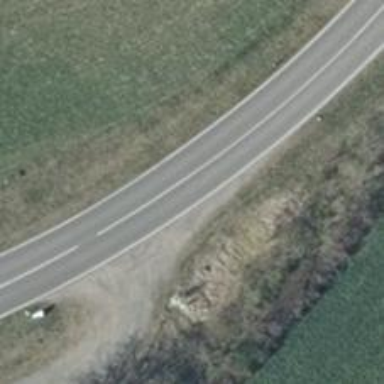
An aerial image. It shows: Secondary road with asphalt surface.